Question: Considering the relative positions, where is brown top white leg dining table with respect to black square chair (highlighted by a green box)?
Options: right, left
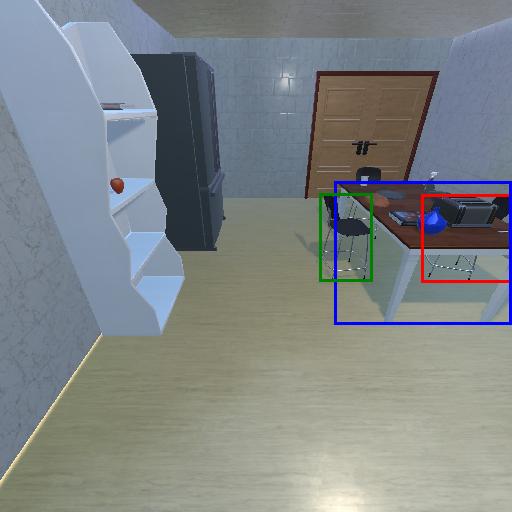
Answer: right